Brain MRI, t2w sequence, axial 2D slice.
Patient: age 34, sex F, weight 95 kg, height 1.95 m
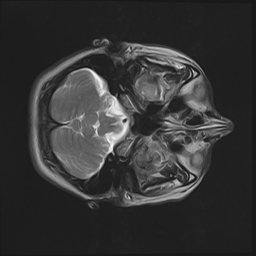